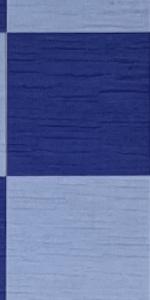
Label: Empty